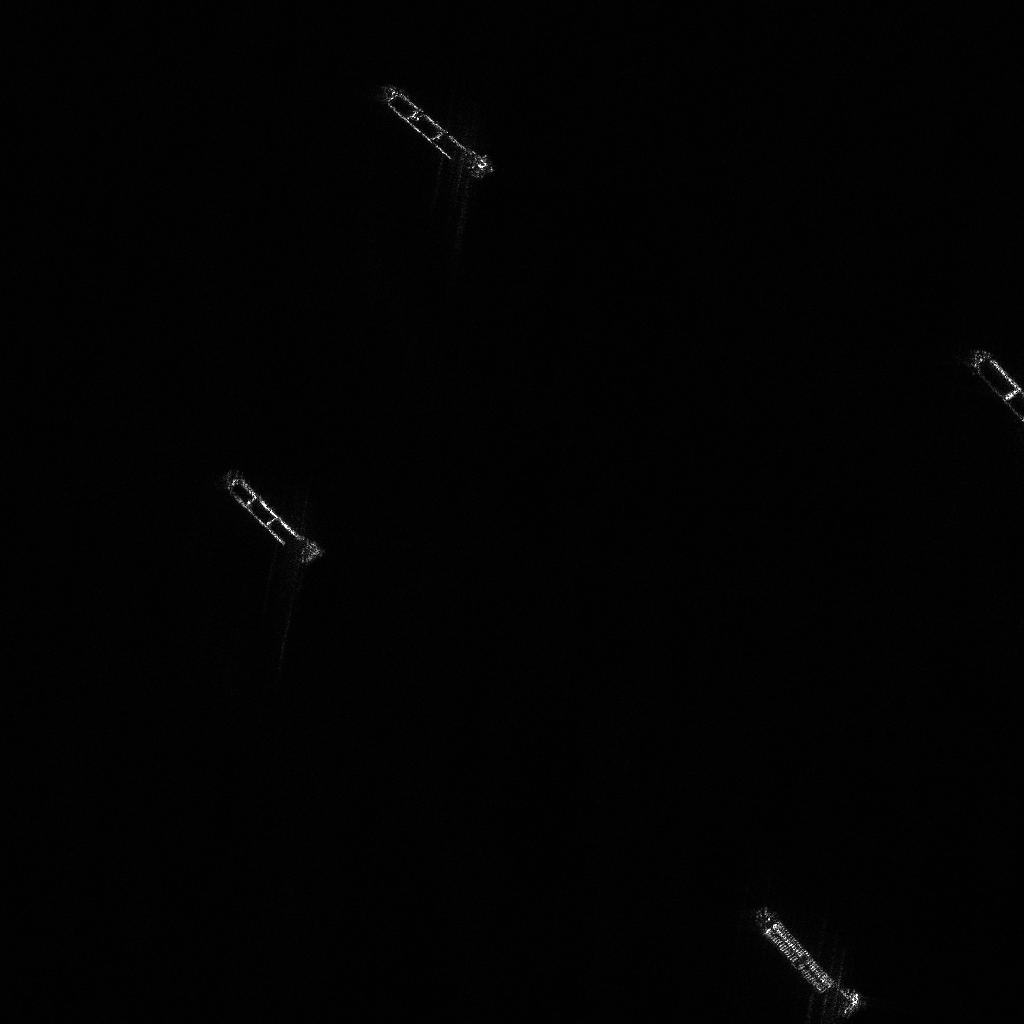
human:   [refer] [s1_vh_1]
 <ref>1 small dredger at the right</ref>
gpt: <box>[[93, 35, 99, 37, 42]]</box>